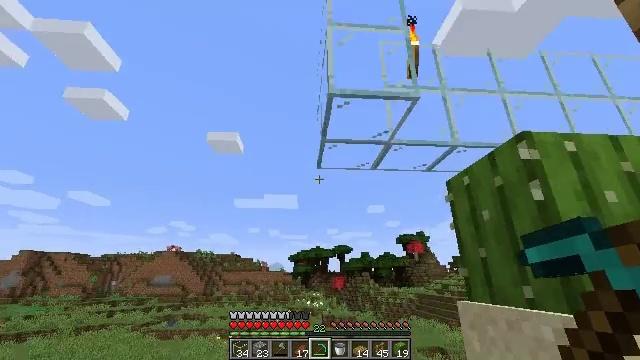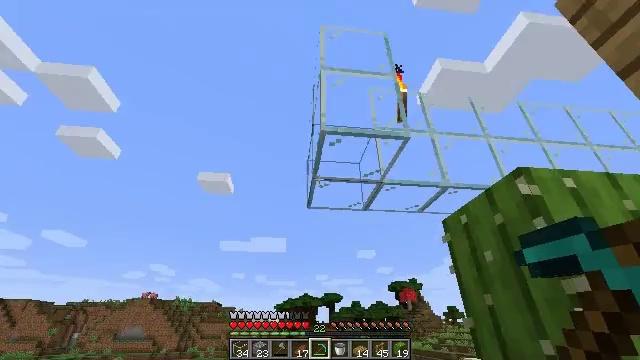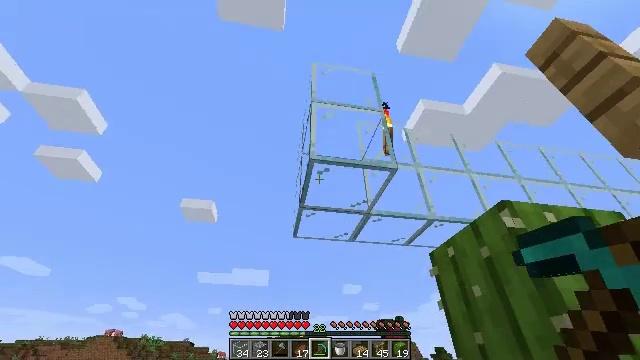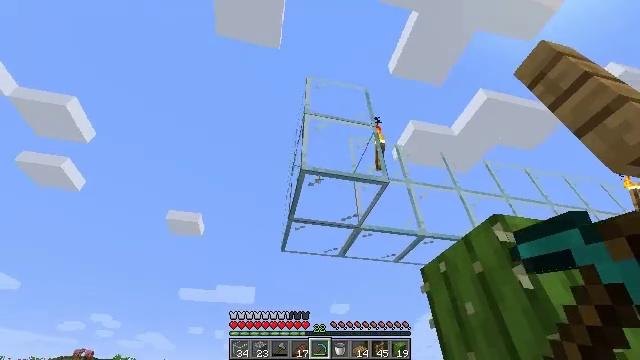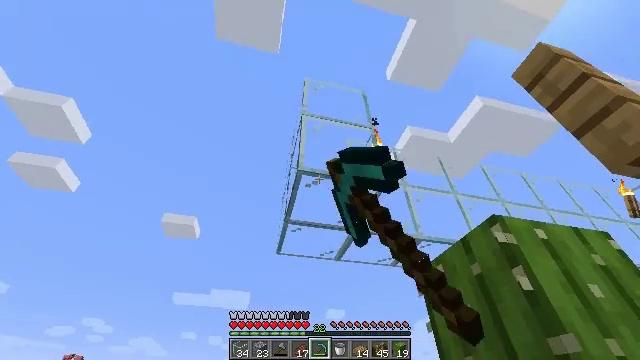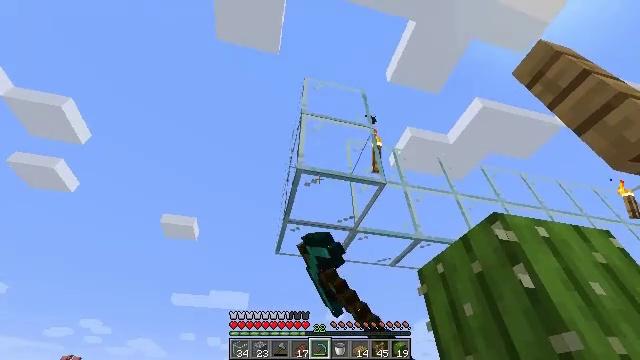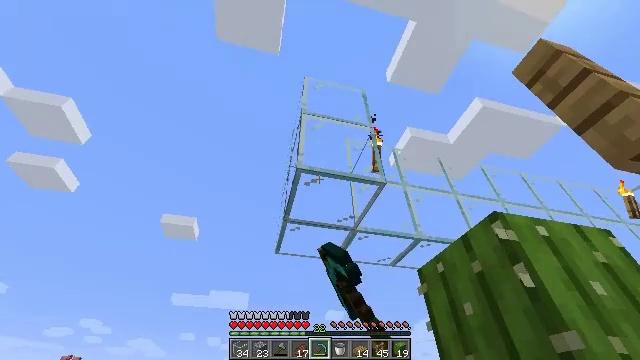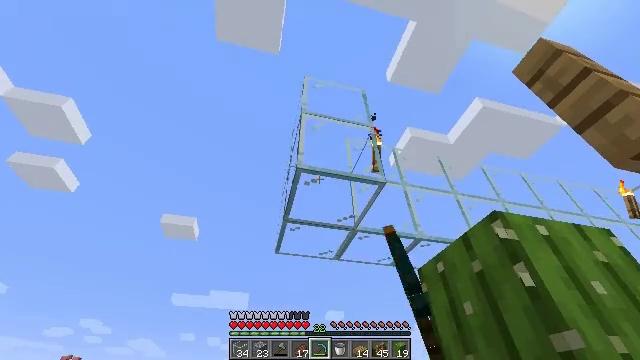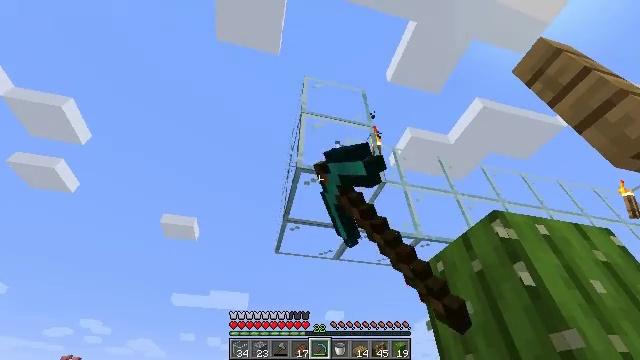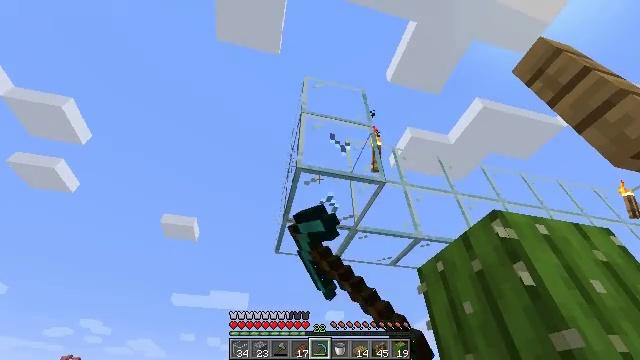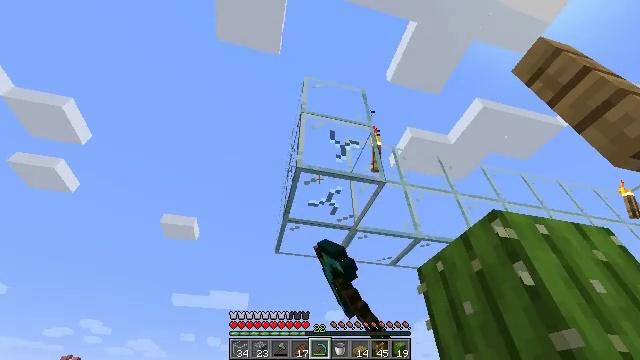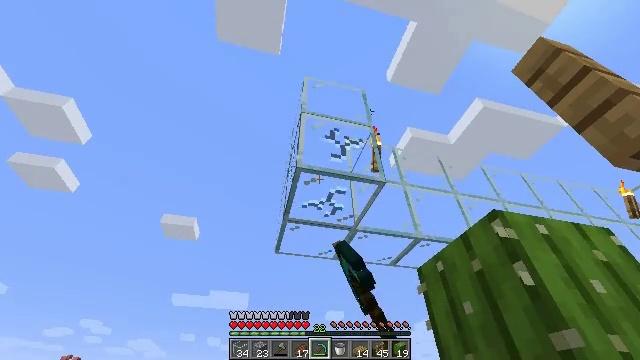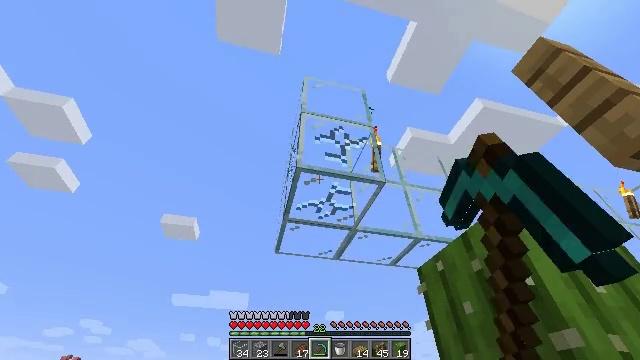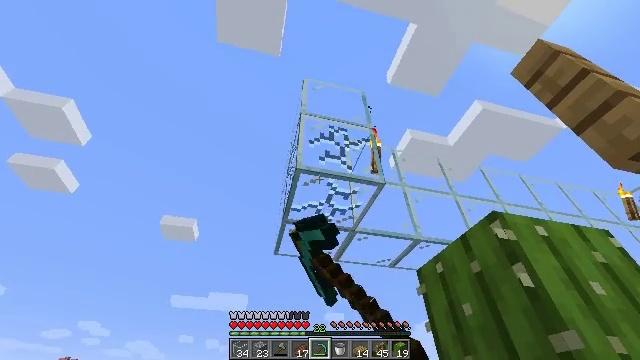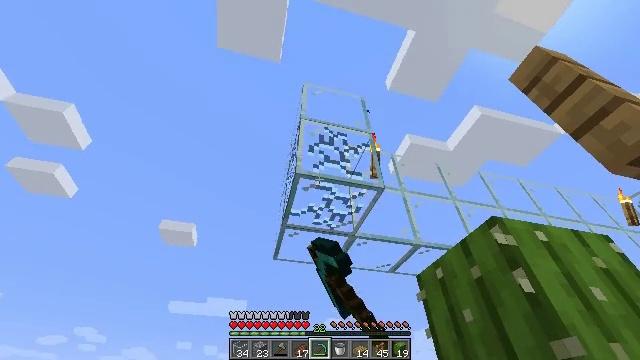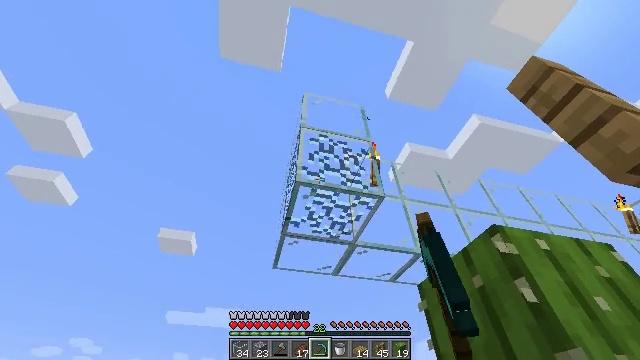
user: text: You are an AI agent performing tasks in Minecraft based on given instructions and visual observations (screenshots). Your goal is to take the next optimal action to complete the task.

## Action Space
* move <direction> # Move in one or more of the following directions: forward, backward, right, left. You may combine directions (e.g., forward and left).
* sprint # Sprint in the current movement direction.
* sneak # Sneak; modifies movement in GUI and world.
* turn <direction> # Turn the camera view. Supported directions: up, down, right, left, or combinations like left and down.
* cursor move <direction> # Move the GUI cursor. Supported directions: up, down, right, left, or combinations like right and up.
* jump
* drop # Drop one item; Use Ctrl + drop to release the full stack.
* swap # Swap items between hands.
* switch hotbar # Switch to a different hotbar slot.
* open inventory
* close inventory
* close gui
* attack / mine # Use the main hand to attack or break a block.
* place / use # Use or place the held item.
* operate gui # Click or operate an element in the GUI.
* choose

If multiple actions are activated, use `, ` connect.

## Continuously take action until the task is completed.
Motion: motion action
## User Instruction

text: Destroy the glass.
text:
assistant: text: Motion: turn right and up
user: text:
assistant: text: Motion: turn right and up
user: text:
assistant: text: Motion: turn right and up, attack / mine
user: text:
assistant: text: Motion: attack / mine
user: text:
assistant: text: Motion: attack / mine
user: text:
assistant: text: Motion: attack / mine
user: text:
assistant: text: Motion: attack / mine
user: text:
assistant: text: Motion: attack / mine
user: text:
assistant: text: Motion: attack / mine
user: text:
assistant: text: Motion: attack / mine
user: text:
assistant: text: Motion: attack / mine
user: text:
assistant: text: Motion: attack / mine
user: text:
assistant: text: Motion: attack / mine
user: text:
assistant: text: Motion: turn up, attack / mine
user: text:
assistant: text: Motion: turn up, attack / mine
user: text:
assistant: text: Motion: turn up, attack / mine
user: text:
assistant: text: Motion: turn up, attack / mine
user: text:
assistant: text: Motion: turn up, attack / mine
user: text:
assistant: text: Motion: turn up, attack / mine
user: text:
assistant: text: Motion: attack / mine
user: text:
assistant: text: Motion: attack / mine
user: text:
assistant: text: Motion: attack / mine
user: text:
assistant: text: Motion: attack / mine
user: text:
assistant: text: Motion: attack / mine
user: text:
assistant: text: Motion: attack / mine
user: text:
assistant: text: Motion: attack / mine
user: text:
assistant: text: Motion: attack / mine
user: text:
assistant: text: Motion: attack / mine
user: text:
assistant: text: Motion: attack / mine
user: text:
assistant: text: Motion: attack / mine